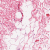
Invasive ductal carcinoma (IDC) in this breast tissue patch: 0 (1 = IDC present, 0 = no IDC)